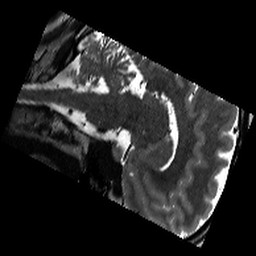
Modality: T2w
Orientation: sagittal